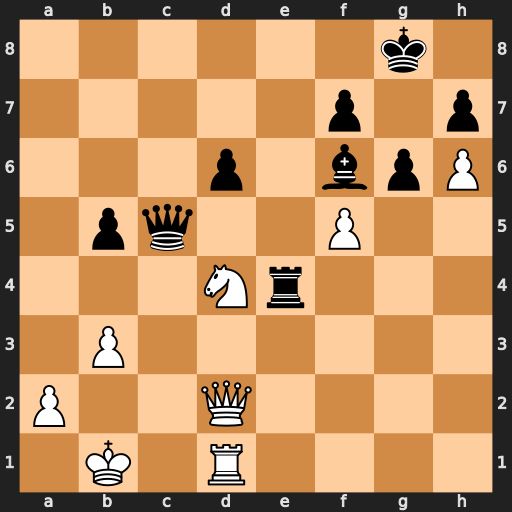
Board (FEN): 6k1/5p1p/3p1bpP/1pq2P2/3Nr3/1P6/P2Q4/1K1R4
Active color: w
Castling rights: -
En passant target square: -
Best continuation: Rc1 Bxd4 Rxc5